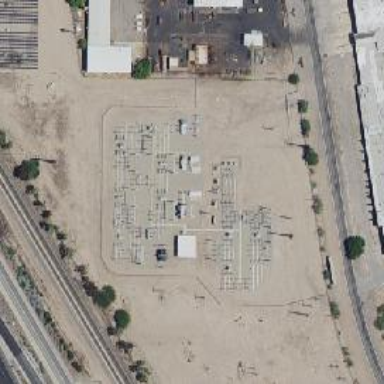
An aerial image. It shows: Switch used for power control.